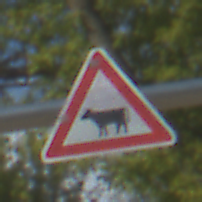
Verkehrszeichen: ViehtriebRechts
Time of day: MorningAfternoon
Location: Outdoor (Nature)
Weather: PartlyCloudy
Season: NotSpecified
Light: Natural